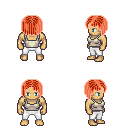
a pixel art fantasy rpg character, male body template, human, tanned skin, white pirate shirt, white pants, red pageboy hairstyle, four views (front, back, left, right), 2x2 character sprite sheet, small pixel art, hard edges, no anti-aliasing